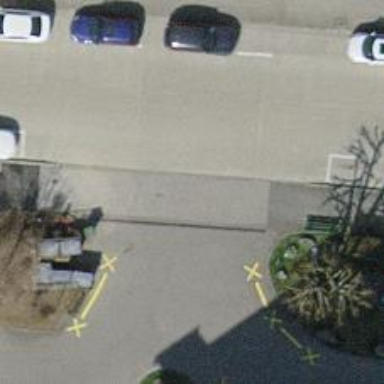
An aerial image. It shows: Unmarked crossing on the road.